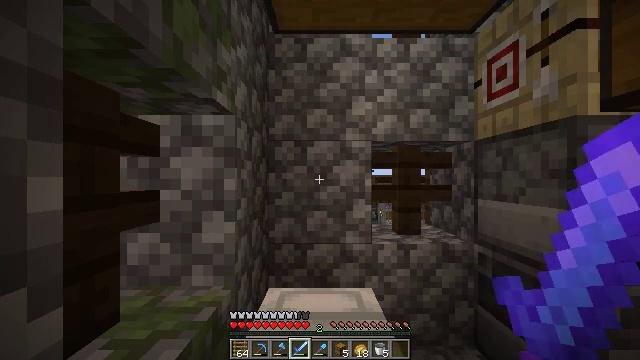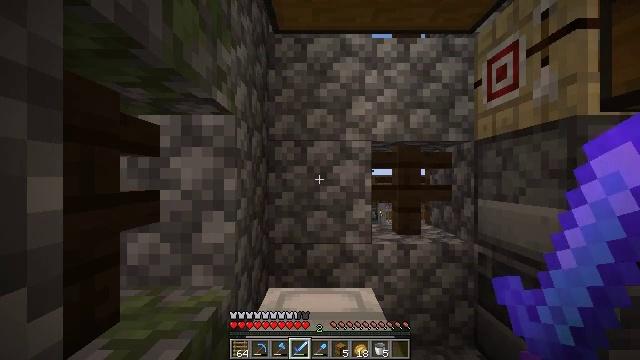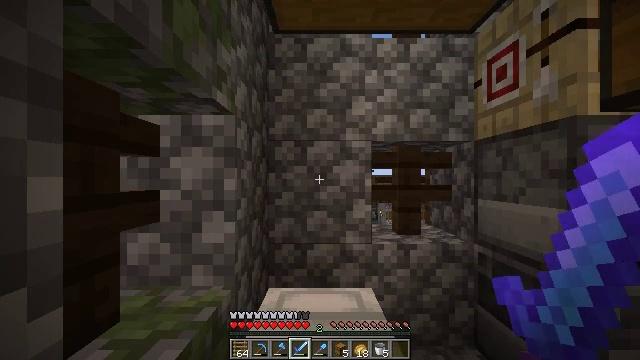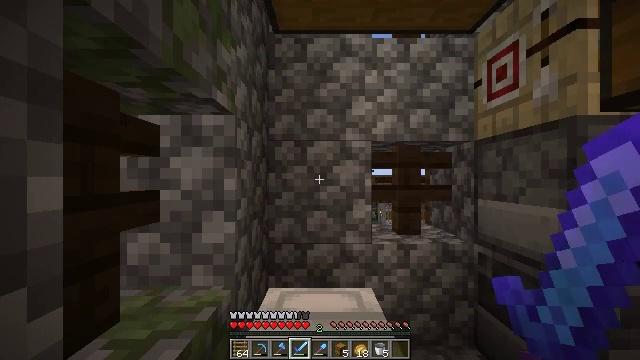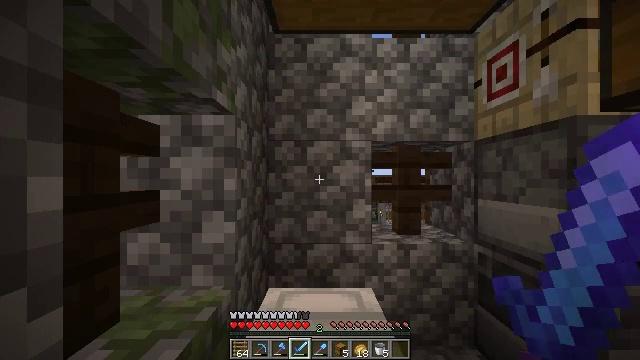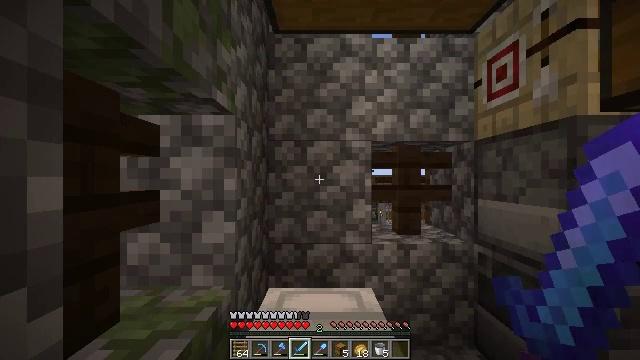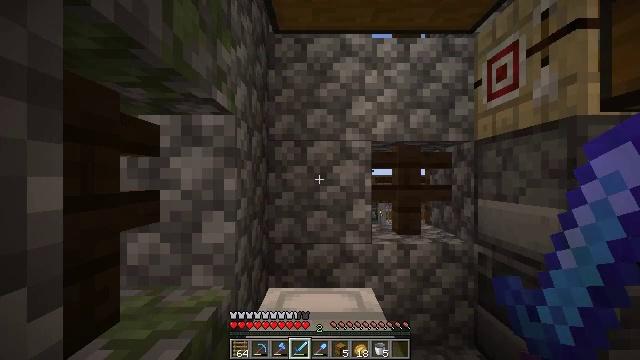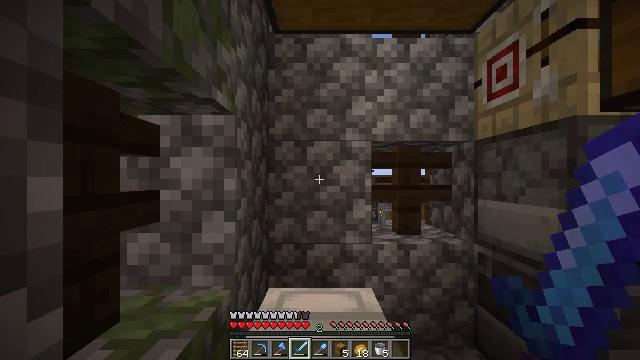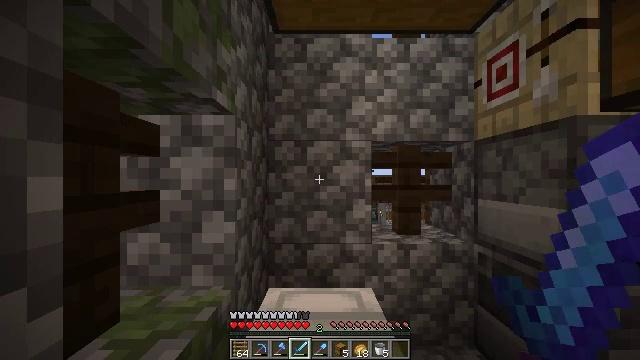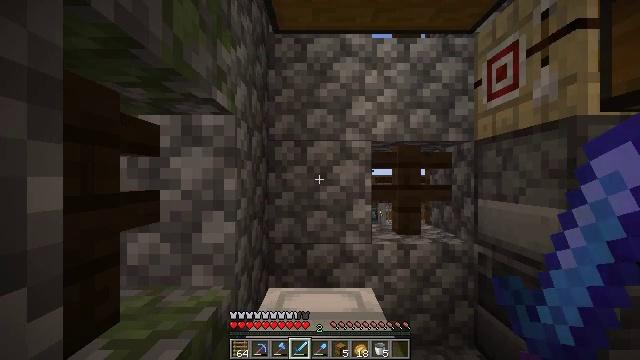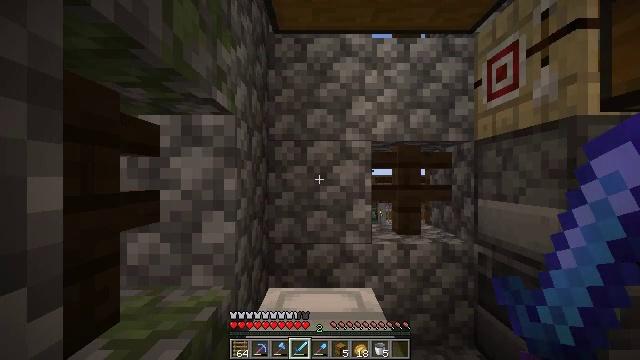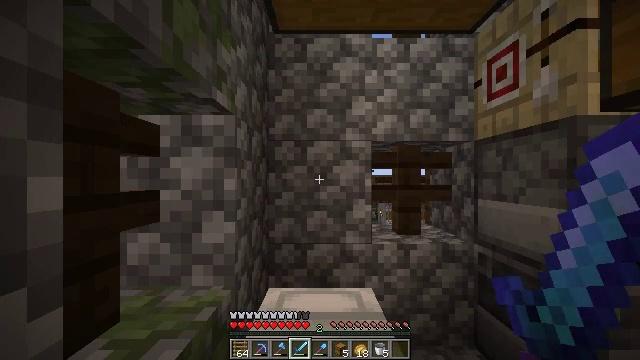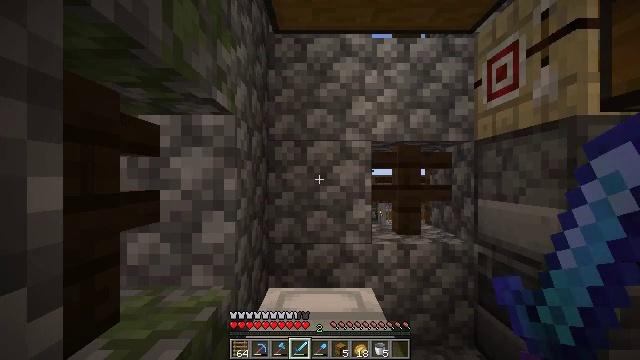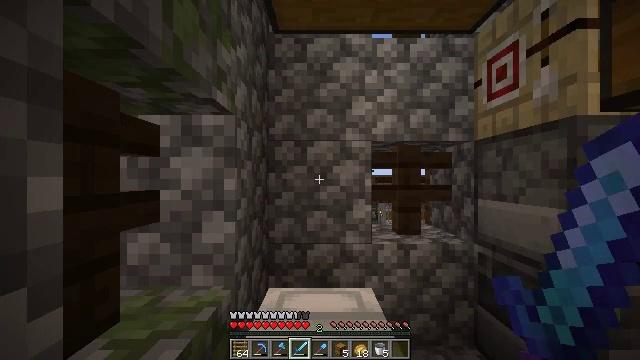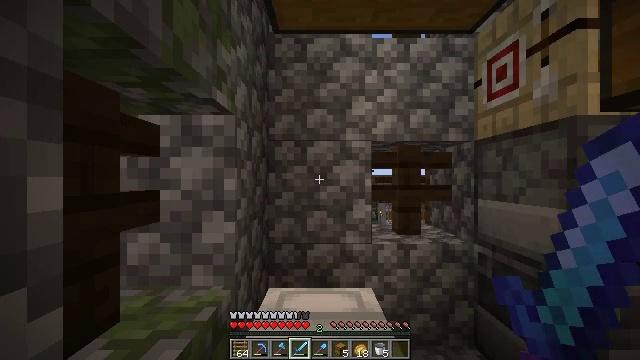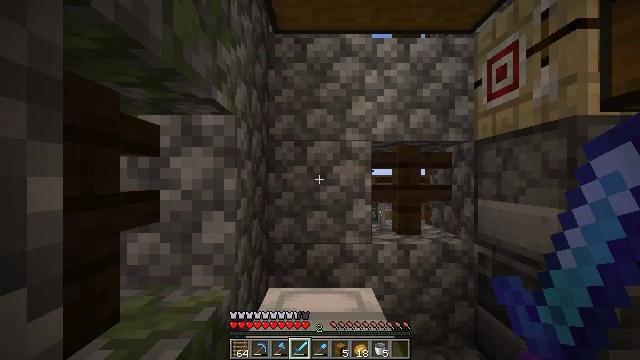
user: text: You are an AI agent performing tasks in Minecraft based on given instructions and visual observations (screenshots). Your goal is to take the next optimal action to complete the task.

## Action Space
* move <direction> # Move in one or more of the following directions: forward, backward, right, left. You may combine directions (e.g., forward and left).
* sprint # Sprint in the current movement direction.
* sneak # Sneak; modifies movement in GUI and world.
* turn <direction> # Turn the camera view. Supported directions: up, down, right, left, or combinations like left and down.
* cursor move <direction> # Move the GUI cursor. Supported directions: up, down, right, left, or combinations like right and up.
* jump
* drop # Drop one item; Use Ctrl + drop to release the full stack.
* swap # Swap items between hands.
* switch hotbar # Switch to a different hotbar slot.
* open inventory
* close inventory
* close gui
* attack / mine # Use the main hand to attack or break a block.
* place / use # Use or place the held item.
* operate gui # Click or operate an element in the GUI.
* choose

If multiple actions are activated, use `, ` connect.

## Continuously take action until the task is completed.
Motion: motion action
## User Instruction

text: Mine the glass to clear the view.
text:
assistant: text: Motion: no_op
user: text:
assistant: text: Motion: no_op
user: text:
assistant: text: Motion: no_op
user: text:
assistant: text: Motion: no_op
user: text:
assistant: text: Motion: no_op
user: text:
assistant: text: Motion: no_op
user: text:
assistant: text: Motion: no_op
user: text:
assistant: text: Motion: no_op
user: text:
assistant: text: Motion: no_op
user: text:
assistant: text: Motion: no_op
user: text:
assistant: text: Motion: no_op
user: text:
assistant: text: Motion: no_op
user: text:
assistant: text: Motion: no_op
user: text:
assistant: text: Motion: no_op
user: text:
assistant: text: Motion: no_op
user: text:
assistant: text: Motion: no_op
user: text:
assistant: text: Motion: no_op
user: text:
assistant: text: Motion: no_op
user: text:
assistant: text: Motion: no_op
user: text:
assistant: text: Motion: no_op
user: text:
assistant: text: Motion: no_op
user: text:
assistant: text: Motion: no_op
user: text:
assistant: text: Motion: no_op
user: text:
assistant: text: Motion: no_op
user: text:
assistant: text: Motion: no_op
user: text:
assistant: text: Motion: no_op
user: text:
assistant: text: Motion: no_op
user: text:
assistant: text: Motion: no_op
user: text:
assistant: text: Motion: no_op
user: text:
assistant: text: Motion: no_op